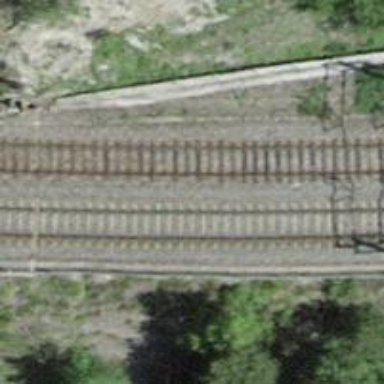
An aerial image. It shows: Railway with electrified contact lines.